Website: apple-inc
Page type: customer-info-address
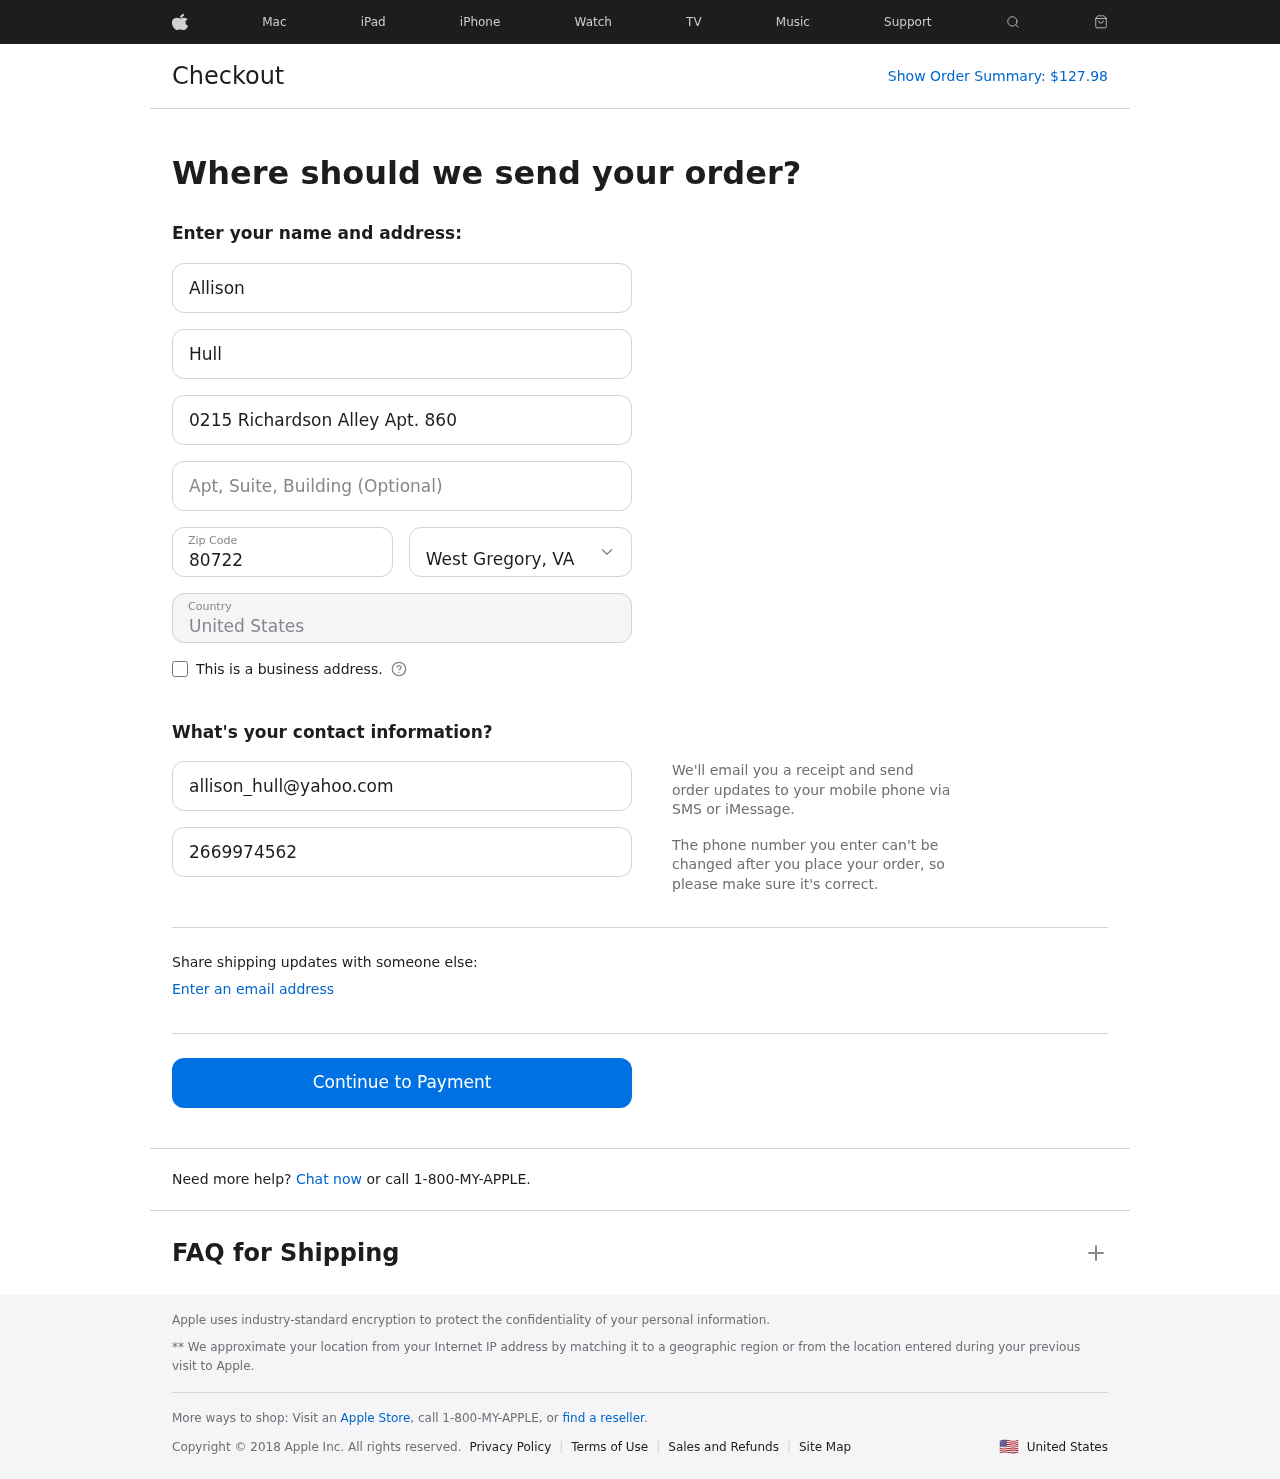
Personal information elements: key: PII_CITY_STATE
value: West Gregory, VA
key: PII_COUNTRY
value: United States
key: PII_EMAIL
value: allison_hull@yahoo.com
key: PII_FIRSTNAME
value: Allison
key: PII_LASTNAME
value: Hull
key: PII_PHONE
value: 2669974562
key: PII_POSTCODE
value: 80722
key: PII_STREET
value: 0215 Richardson Alley Apt. 860
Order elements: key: ORDER_TOTAL
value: $127.98